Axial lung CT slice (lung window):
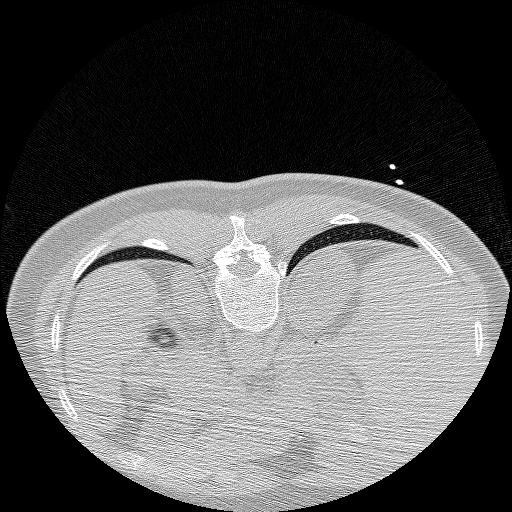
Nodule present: no